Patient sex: M
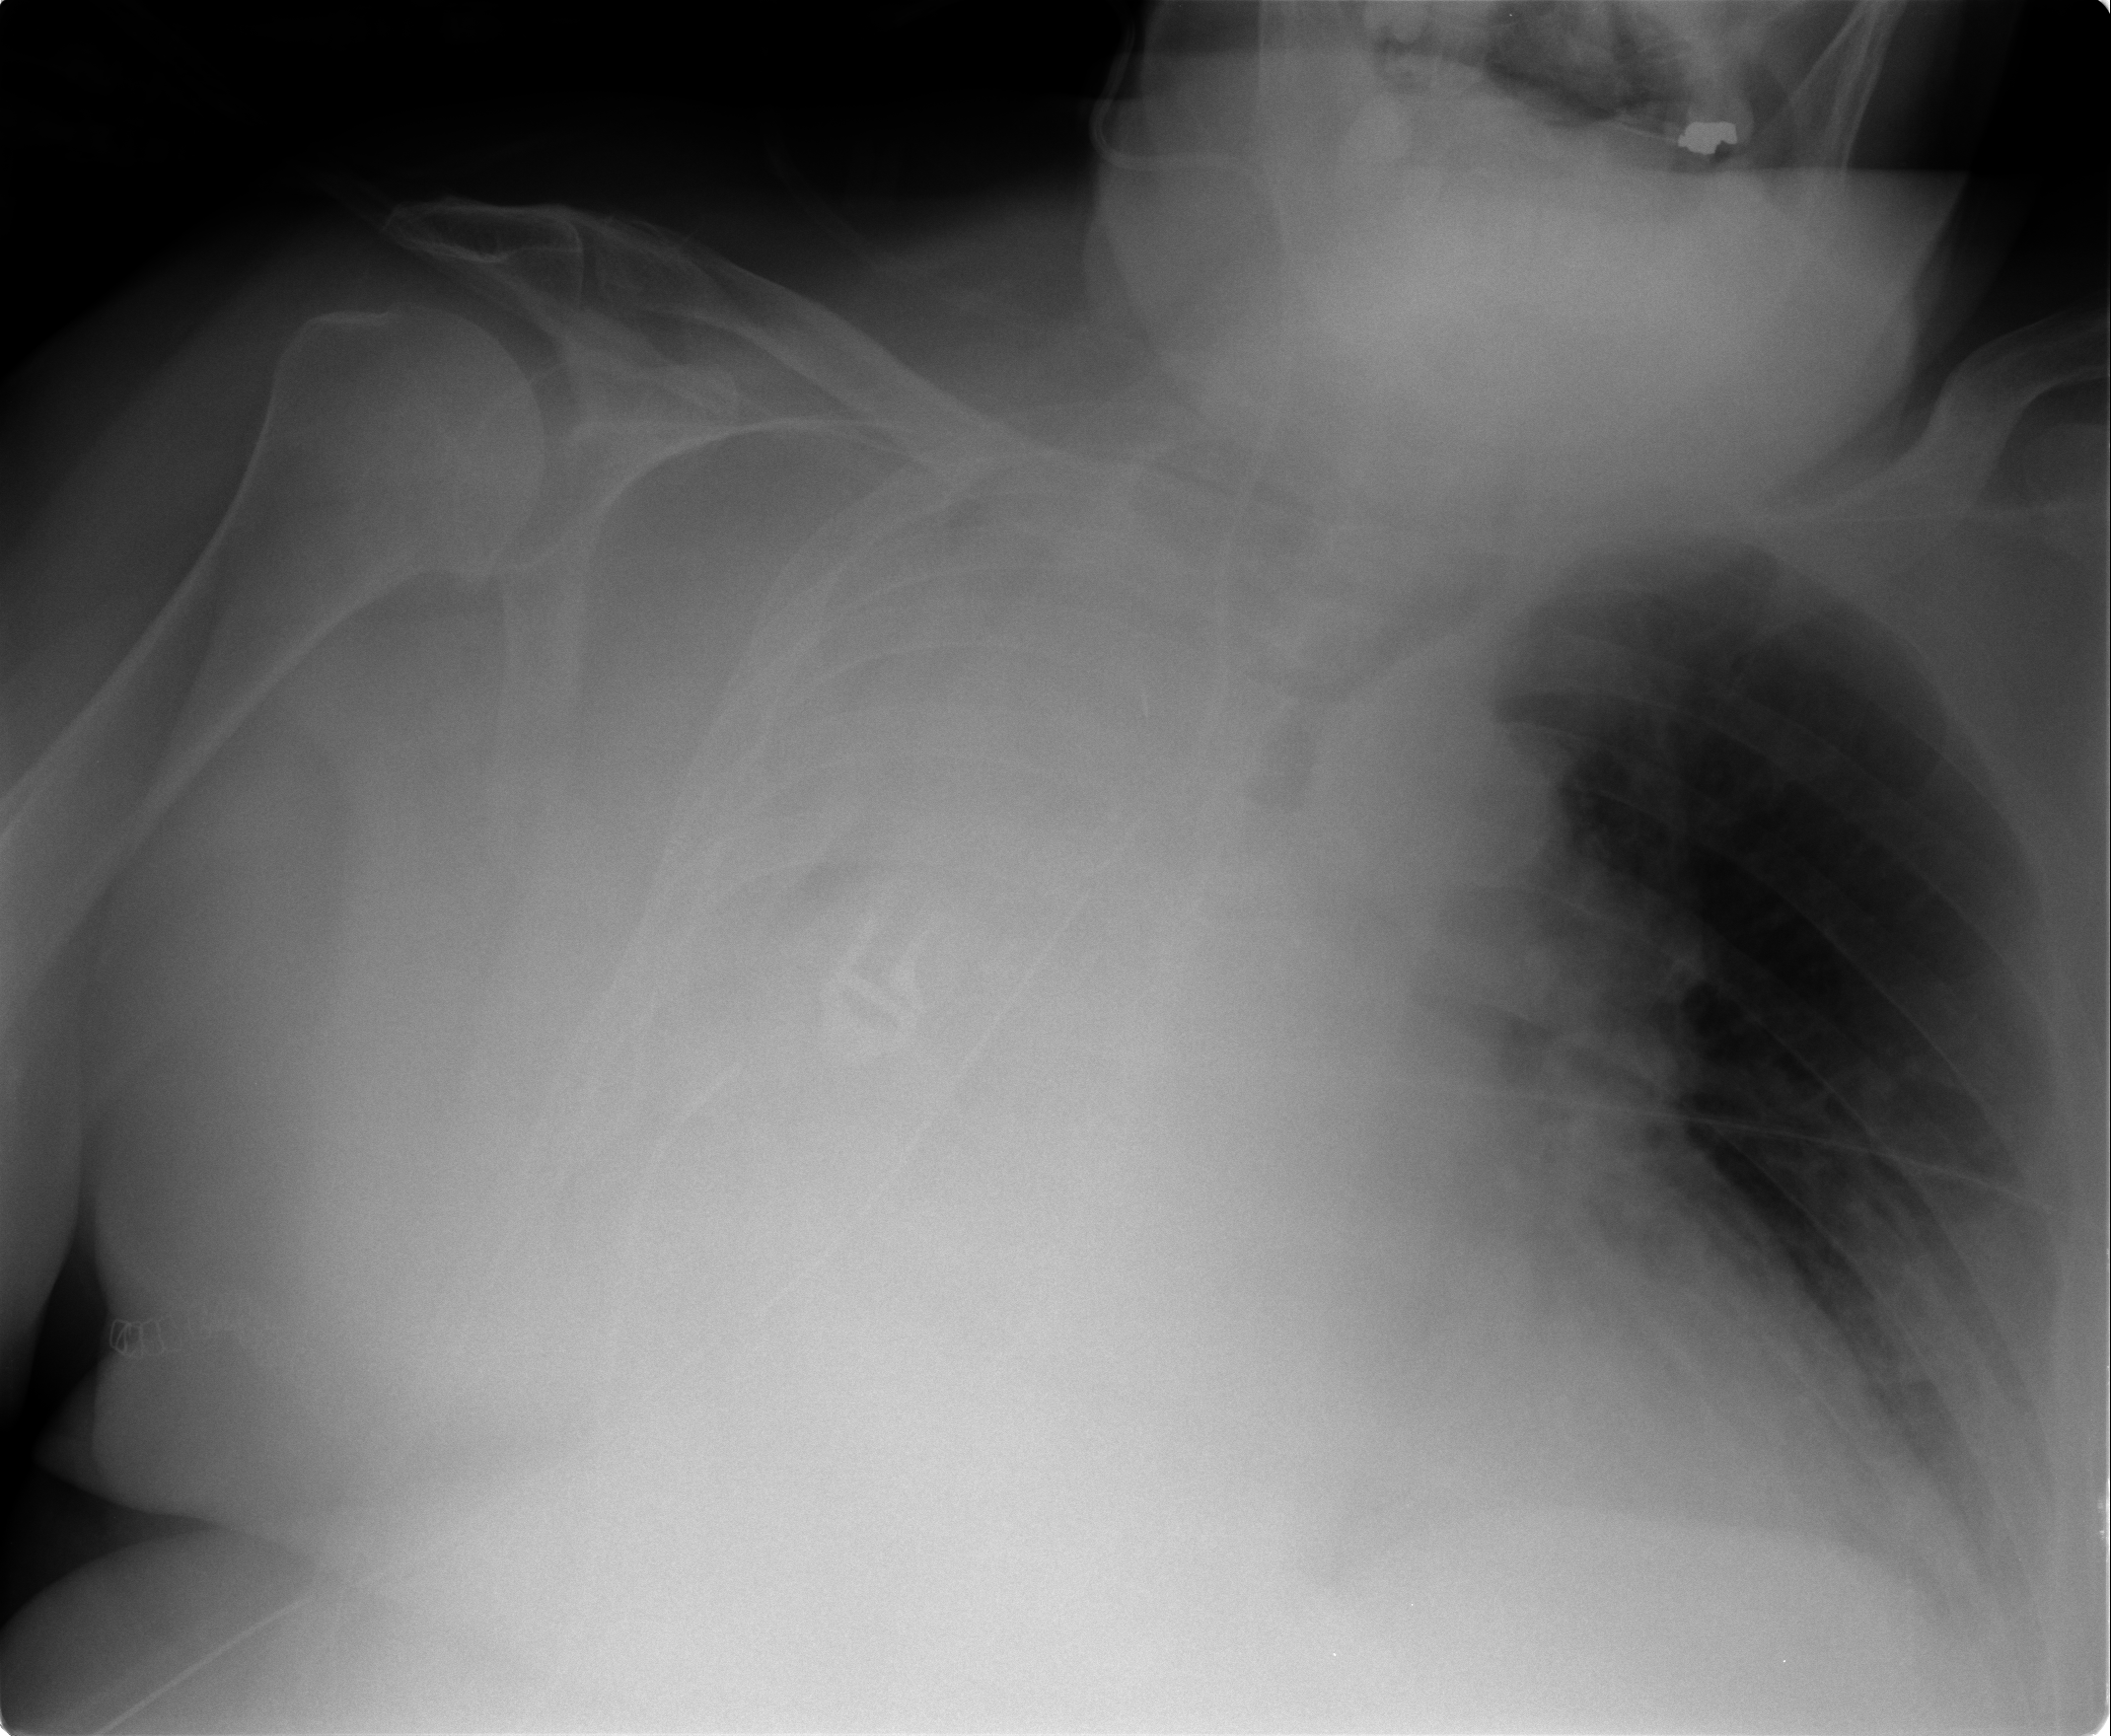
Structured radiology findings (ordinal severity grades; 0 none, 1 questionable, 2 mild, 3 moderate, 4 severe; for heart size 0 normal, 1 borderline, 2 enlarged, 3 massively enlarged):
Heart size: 2
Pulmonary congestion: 0
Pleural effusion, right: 4
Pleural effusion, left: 2
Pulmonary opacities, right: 1
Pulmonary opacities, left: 0
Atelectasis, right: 3
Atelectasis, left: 2